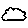
Label: cloud